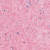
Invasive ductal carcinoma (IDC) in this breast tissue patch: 0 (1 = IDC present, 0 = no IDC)